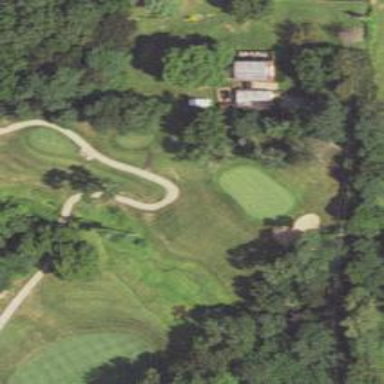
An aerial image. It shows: Path for both road and golf.